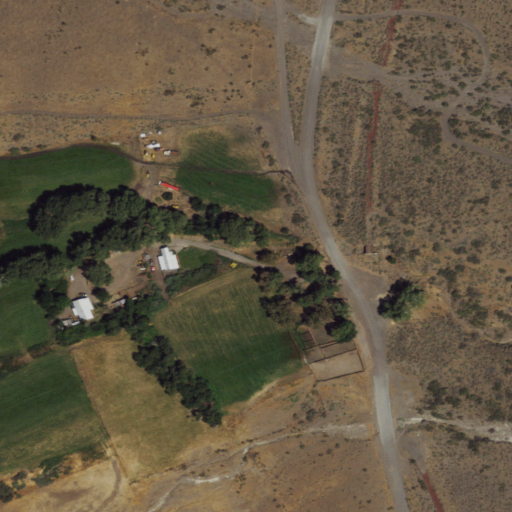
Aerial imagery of valley in Nevada named Thunderbolt Canyon containing shrub, cultivated crops, pasture, grassland, and low intensity development